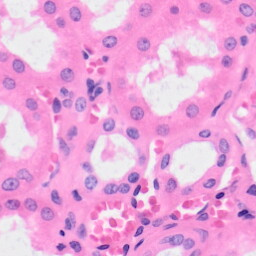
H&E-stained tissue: Kidney